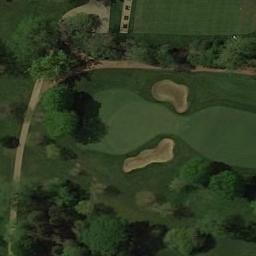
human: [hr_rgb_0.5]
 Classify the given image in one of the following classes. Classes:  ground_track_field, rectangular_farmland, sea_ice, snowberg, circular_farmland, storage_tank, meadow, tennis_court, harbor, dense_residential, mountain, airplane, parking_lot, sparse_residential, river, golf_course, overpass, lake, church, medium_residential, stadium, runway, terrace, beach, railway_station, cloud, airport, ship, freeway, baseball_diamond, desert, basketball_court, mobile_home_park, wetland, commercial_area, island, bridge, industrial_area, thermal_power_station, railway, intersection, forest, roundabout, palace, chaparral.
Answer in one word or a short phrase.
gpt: golf_course